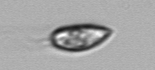
Label: Prorocentrum_triestinum